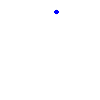
Particle: pion